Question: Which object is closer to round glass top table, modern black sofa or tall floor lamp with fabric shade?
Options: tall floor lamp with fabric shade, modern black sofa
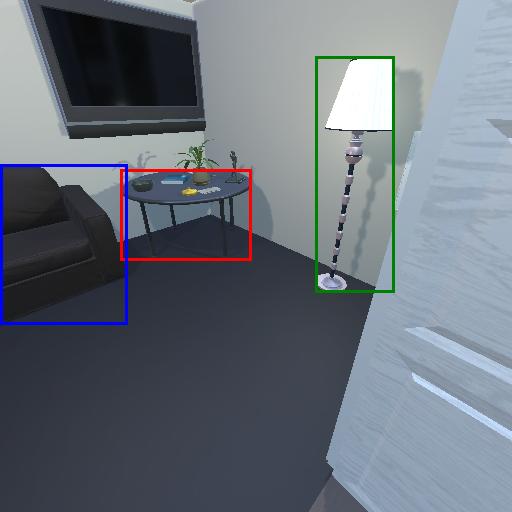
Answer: tall floor lamp with fabric shade